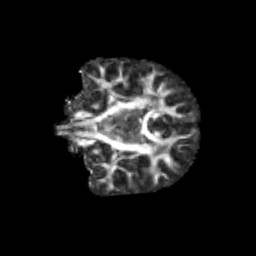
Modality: FA
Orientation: coronal
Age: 10
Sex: male
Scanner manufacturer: siemens
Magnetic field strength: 3 T
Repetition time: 3.8 s
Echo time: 0.07 s